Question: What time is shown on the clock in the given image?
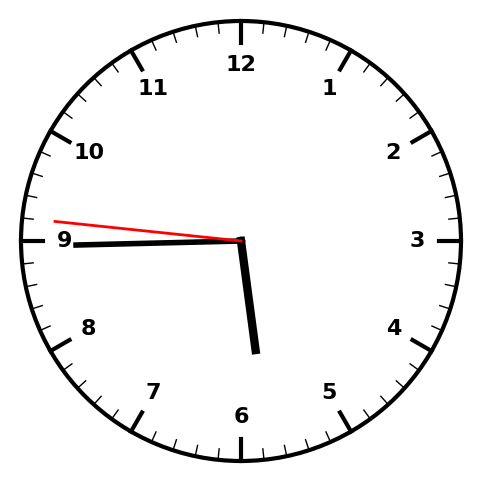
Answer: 05:44:46